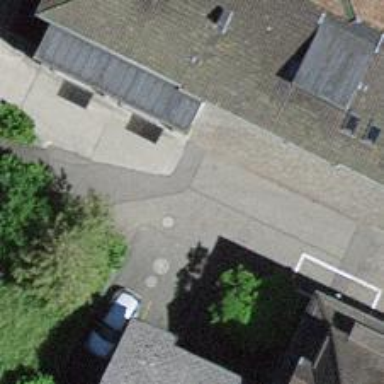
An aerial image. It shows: Living street with sett surface.